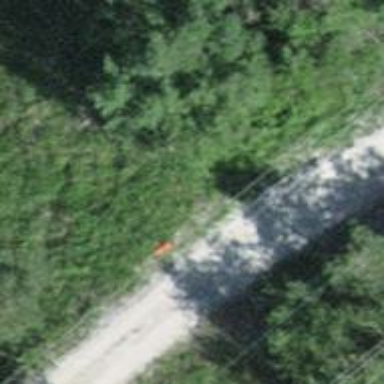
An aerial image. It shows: Pole supporting roof covering pipeline marker.